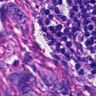
Metastatic tissue present: yes